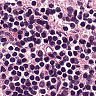
Metastatic tissue present: no